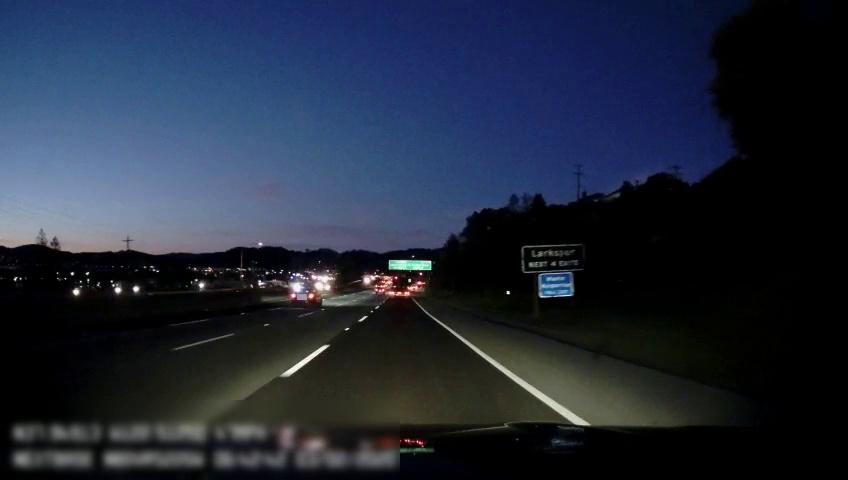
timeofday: Night
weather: Other
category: Drivable Space
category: Vehicles | Car
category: Vehicles | Truck
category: Lanes | Current Lane
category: Lanes | Current Lane
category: Lanes | Alternate Lane
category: Lanes | Alternate Lane
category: Lanes | Alternate Lane
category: Traffic | Signs
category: Traffic | Signs
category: Traffic | Signs